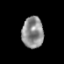
Tissue: prostate
Cell type: T cells
Senescence score: 0.347
Nuclear area (px): 661
Mean DAPI intensity: 142.297